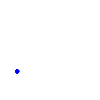
Particle: pion